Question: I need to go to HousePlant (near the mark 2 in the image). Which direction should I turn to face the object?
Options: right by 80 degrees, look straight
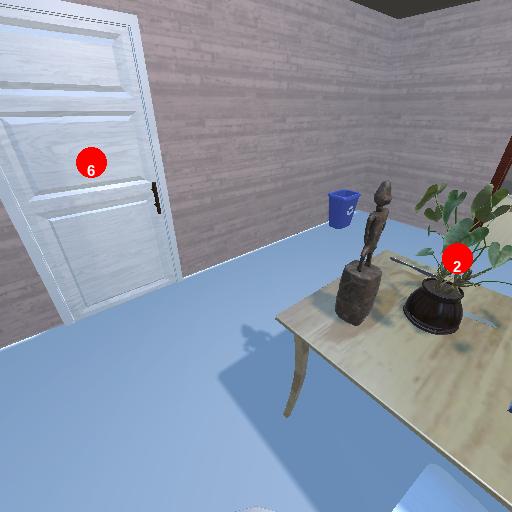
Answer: right by 80 degrees